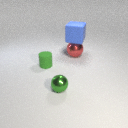
large red metal sphere below large blue rubber cube